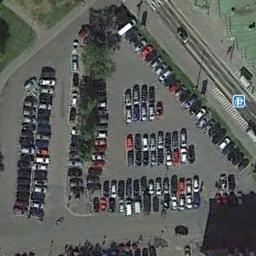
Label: parking_lot